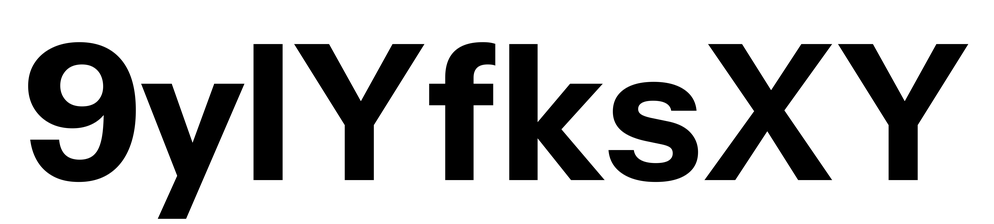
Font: InstrumentSans_Bold